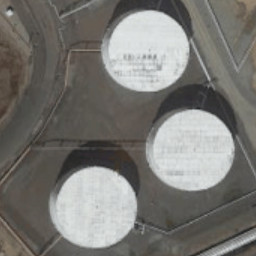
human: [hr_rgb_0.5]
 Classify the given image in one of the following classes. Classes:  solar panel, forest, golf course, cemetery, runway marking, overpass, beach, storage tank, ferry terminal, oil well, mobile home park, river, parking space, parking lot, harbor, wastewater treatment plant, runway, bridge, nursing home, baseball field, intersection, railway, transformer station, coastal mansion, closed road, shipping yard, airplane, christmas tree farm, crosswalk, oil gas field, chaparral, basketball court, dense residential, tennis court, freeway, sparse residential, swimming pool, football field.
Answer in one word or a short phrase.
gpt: storage tank